Question:
I'm using Delphi 2010 and I have a TToolButton contained by a TToolBar. Assigned to the 'DropdownMenu' property of my TToolButton is a standard TPopupMenu.
The only way I can get the menu to appear is to click on the area pointed to by the red arrow in the image. Currently, clicking the area pointed to by the green arrow shows the button as pressed, but the dropdown menu does not appear.
What I want is if the user clicks anywhere (pointed to by green arrow or red arrow) for the menu to appear. Is it possible to enable this functionality?
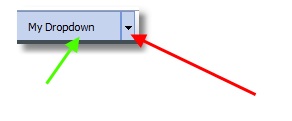
Answer: The idea of the 'tbsDropDown' style is to have a button that triggers some default action when clicked, but provides more variations of that action in the drop down menu.
If you don't care about the down arrow disappearing, you can set the style to 'tbsButton' and no matter where the button is clicked, it will show the popup menu.
If you are like me and you do want to have the arrow there to indicate that there are more options behind this button, you can call <URL> in the button's 'OnClicked' event handler.